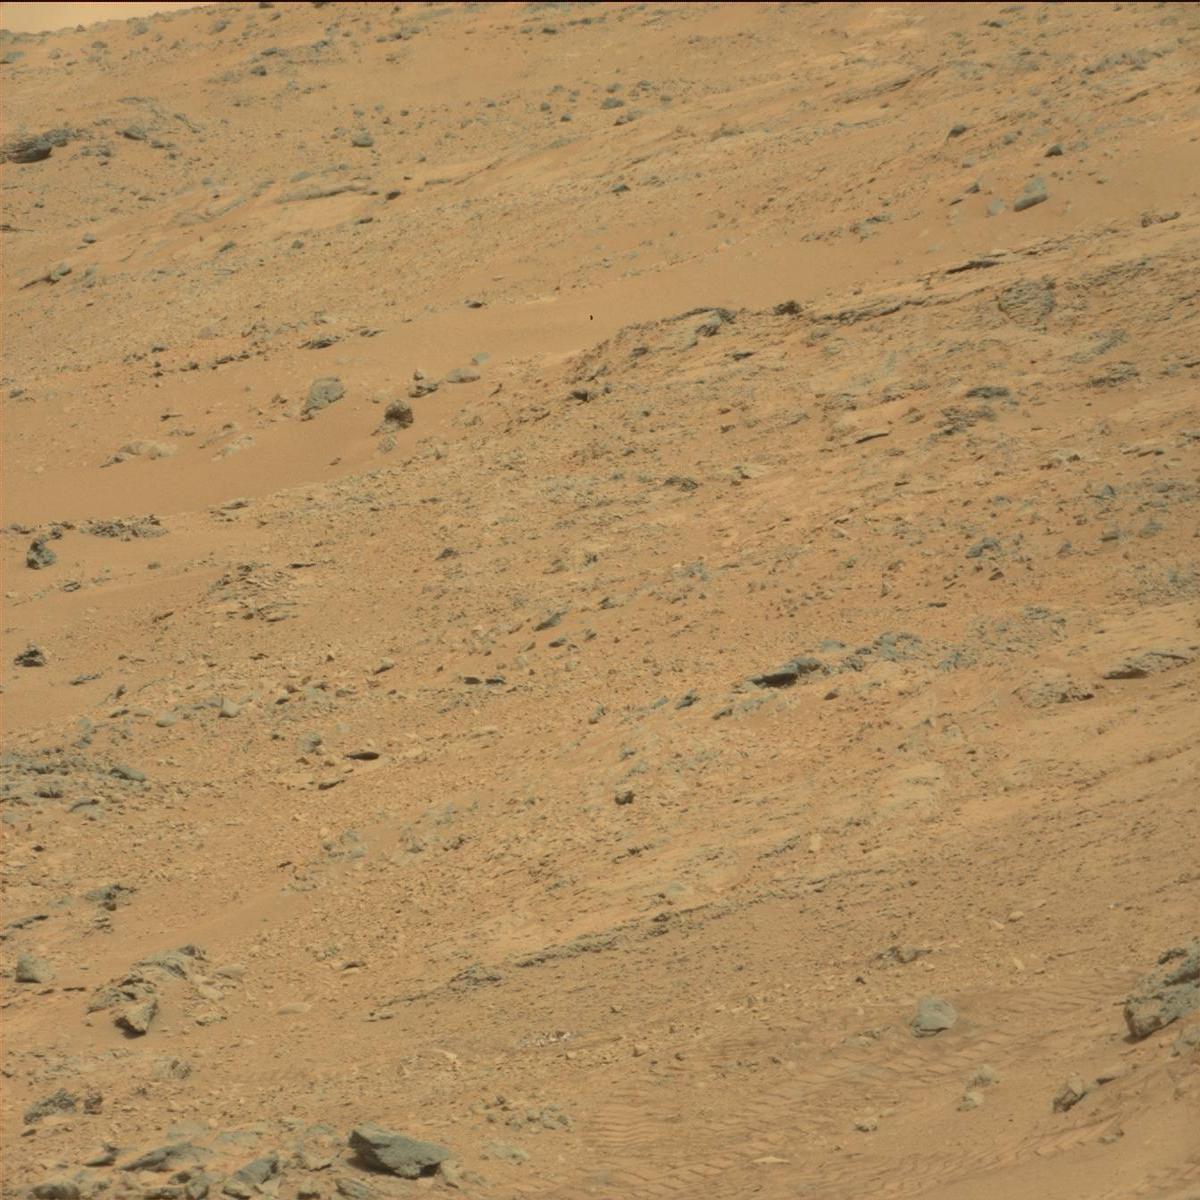
Terrain classes present: Bedrock, Rock, Sand / Soil, Sky, Track